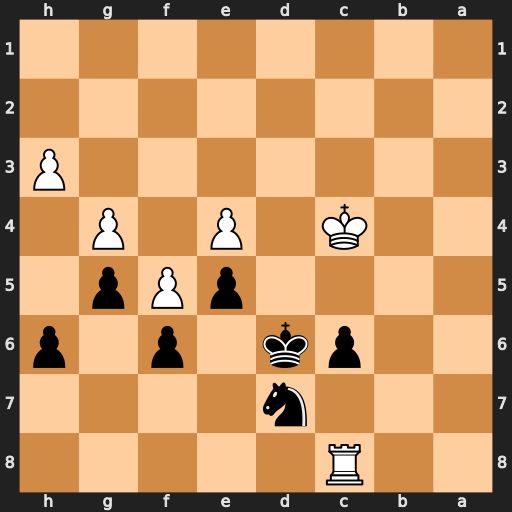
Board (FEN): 2R5/3n4/2pk1p1p/4pPp1/2K1P1P1/7P/8/8
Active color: b
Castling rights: -
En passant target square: -
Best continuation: Nb6+ Kc3 Nxc8